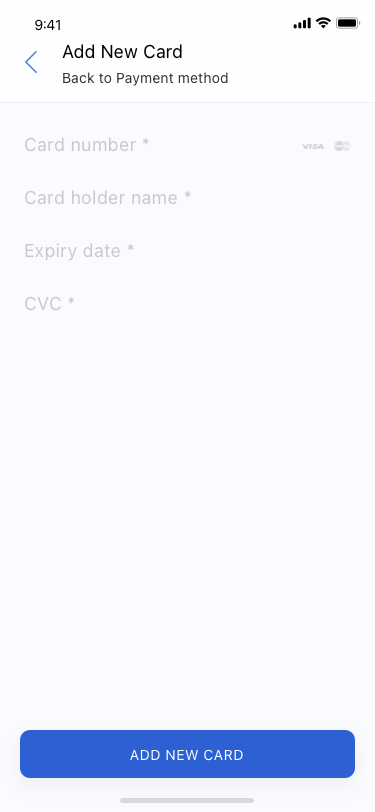
Text in this UI design:
ADD NEW CARD
Add New Card
Back to Payment method
Card number *
Card holder name *
Expiry date *
CVC *